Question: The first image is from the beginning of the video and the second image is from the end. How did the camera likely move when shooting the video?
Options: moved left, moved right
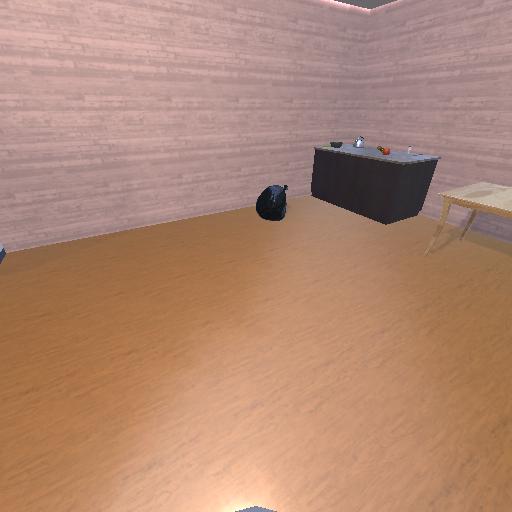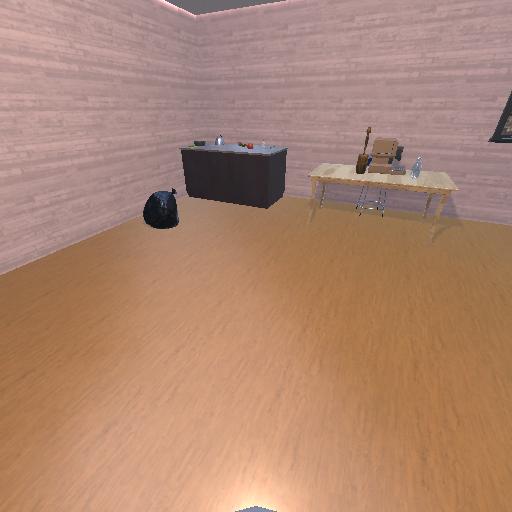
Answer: moved left